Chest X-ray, AP view. Patient: 50 years old, sex M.
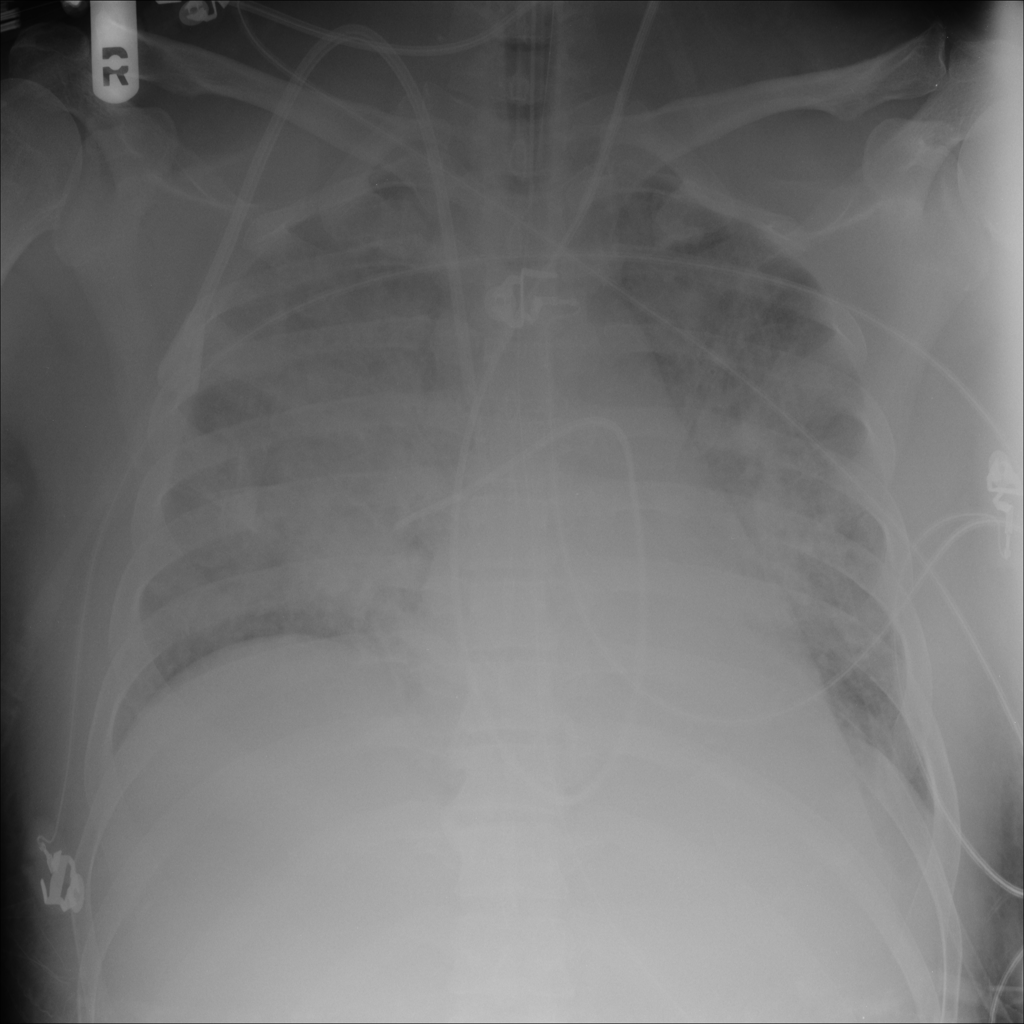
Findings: No Finding